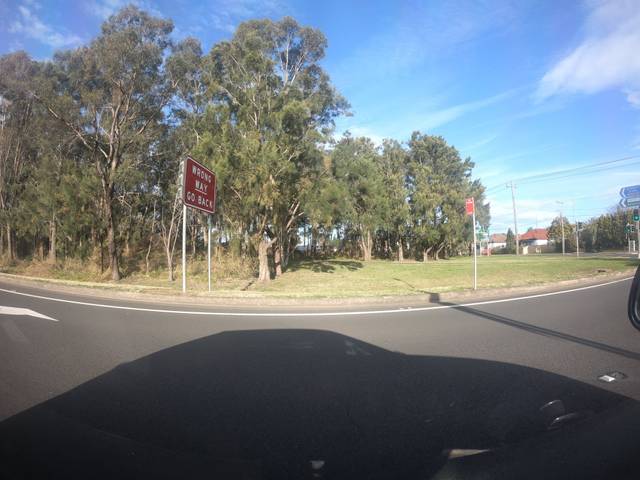
Region: Australia
Coordinates: -34.412, 150.887